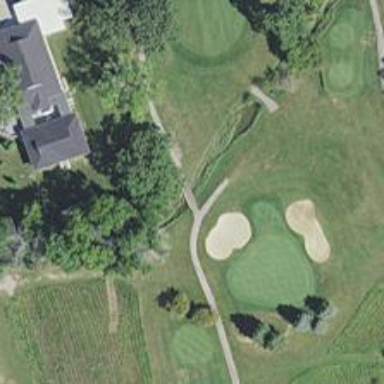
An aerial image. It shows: Path for both roads and golfers.